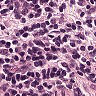
Metastatic tissue present: no